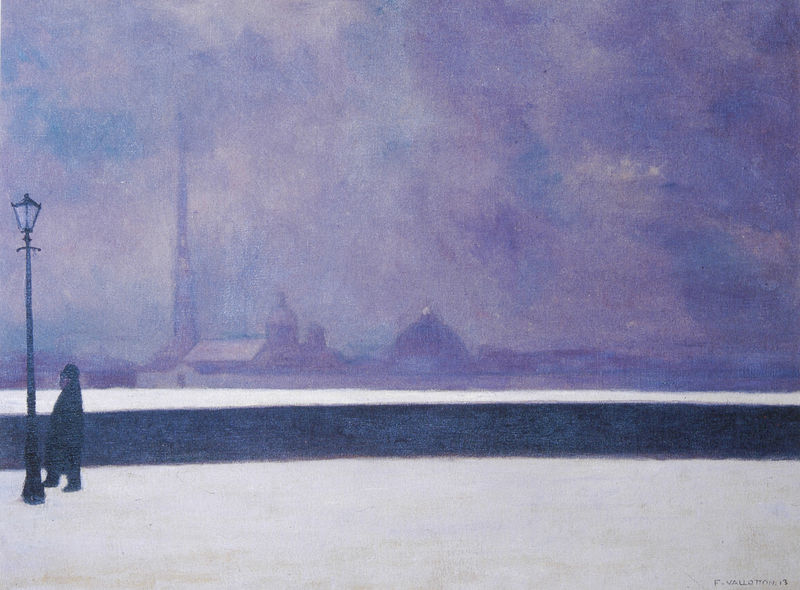
Titel: Die Neva bei leichtem Nebel
Künstler: Félix Vallotton
Institution: (Privatbesitz)
Schlagwörter: blau, dunkel, gemälde, himmel, mann, meer, schatten, wasser, weiß, wolken, aquarell, fluss, impressionismus, kirchturm, landschaft, stadt, abend, flou, hell, hintergrund, hut, kreide, lampe, laterne, licht, nacht, paris, schwarz, strasse, ausblick, dach, eis, gebäude, haus, schnee, weg, wolke, expressionismus, malerei, anzug, mensch, spitze, signatur, dämmerung, feld, felder, ferne, horizont, häuser, kalt, brücke, einsam, flach, kirche, figur, mantel, person, rund, turm, hellblau, ansicht, vedute, dorf, dächer, mauer, dunst, eben, lila, nebel, violett, monochrom, winter, silhouette, rand, kuppel, nebelig, unwetter, dunkelblau, inschrift, gris, homme, streifen, geländer, allein, silouette, umriss, unscharf, stadtansicht, melone, village, kirchentürme, türme, balustrade, blautöne, diesig, dom, dubkel, links, mantl, neblig, schichtung, spaziergang, kälte, festung, blanc, straßenszene, chapeau, trüb, kathedrale, rom, halbrund, sicht, straßenlaterne, blanche, florenz, anglais, london, ciel, paysage, peinture, nuit, clocher, ville, bleu, eisam, januar, solitude, coupole, toit, nuage, nuages, couleur, dome, eglise, petersburg, sankt petersburg, vieux, pont, brouillard, brume, froid, hiver, neige, mur, violet, triste, seul, rose, monochrome, tour, toits, flèche, géométrique, plat, pastel, aube, crépuscule, venise, angleterre, russie, route, mélancolie, pic, geométrie, poches, beffroi, berge, newa, nocturne, lampadaire, monuments, coupoles, mauve, vetements noirs, hasenfestung, mélancolique, bâtiments, urbanisme, tonal, passant, quai, aplat, vagabond, réverbère, bec de gaz, morne, horizontalité, applat, petersbourg